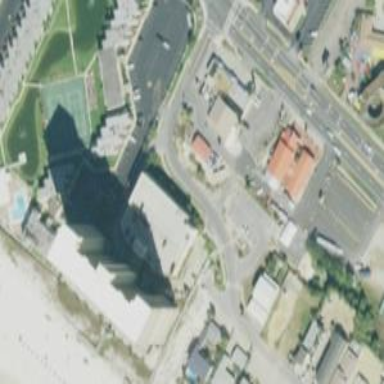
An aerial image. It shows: Hotel building.